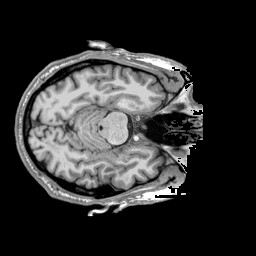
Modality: T1w
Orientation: coronal
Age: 52
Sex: male